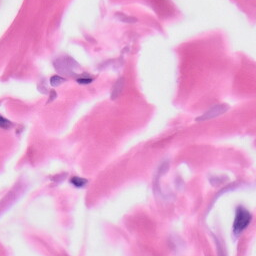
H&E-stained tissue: Skin